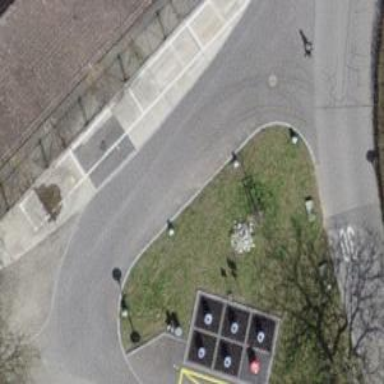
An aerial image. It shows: Recycling container for green waste at the recycling facility.